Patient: sex M, age 78
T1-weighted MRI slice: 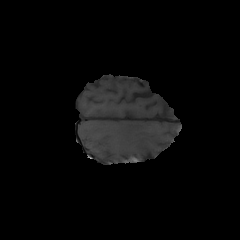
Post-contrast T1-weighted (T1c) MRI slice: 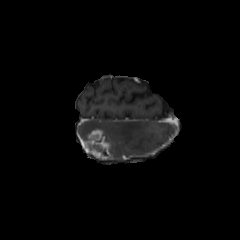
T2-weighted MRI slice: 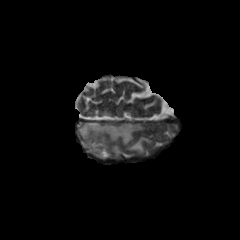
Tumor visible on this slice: yes
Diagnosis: Glioblastoma, IDH-wildtype
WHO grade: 4